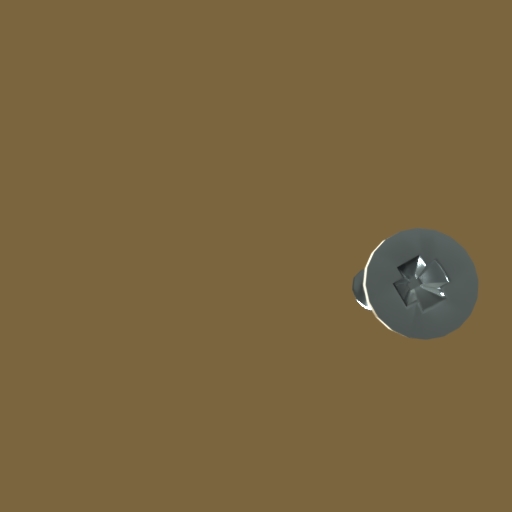
Label: screw